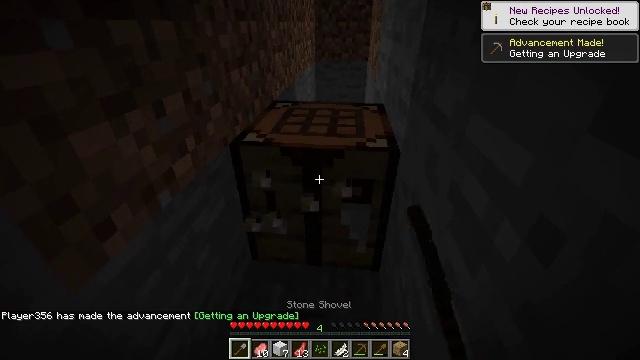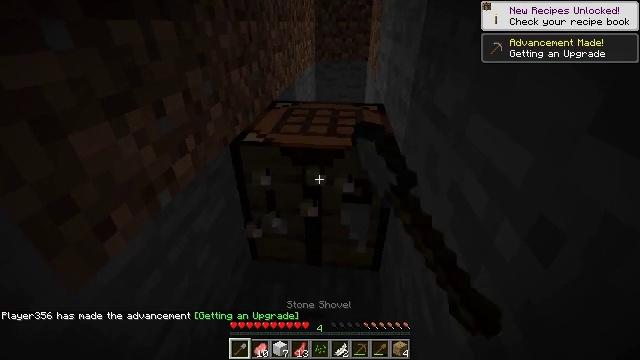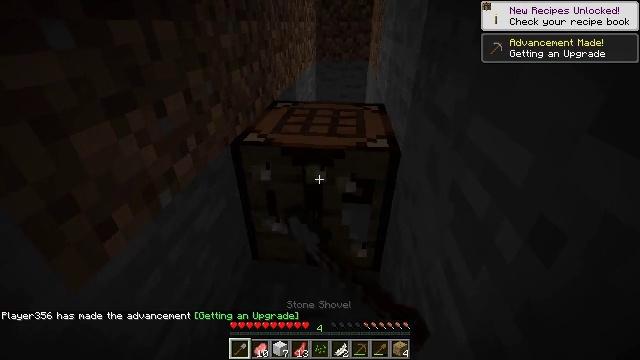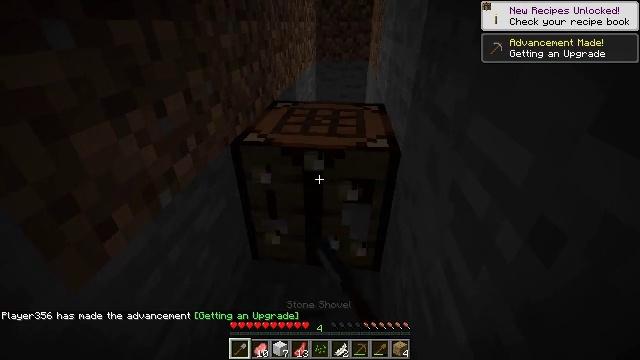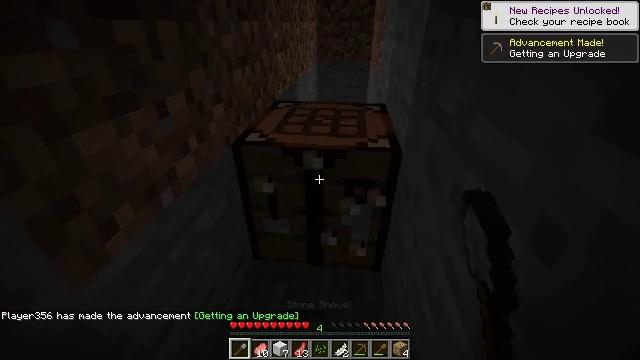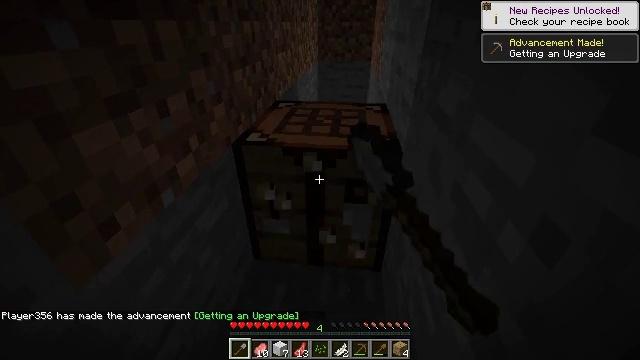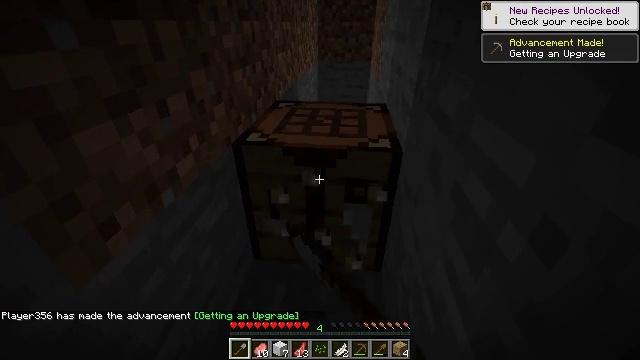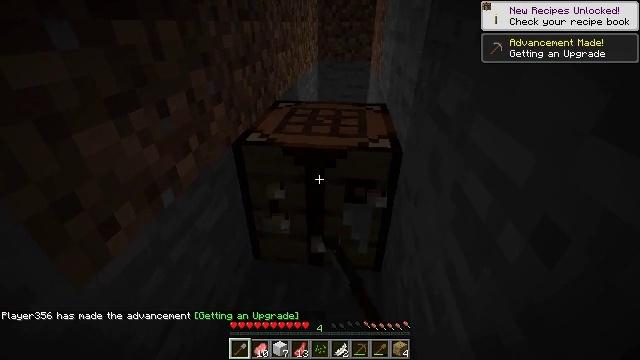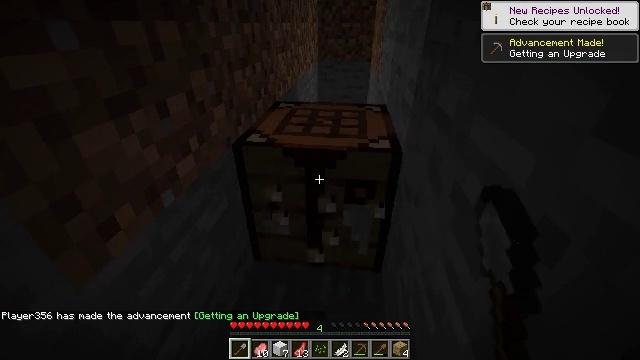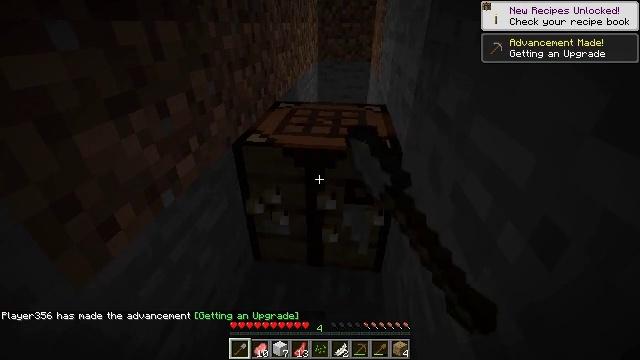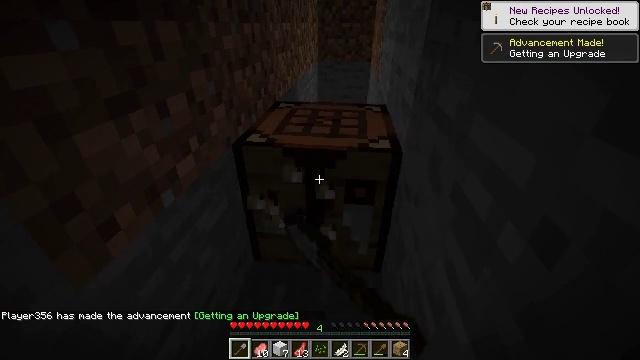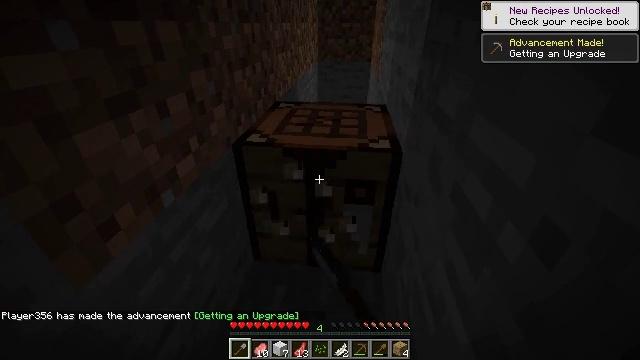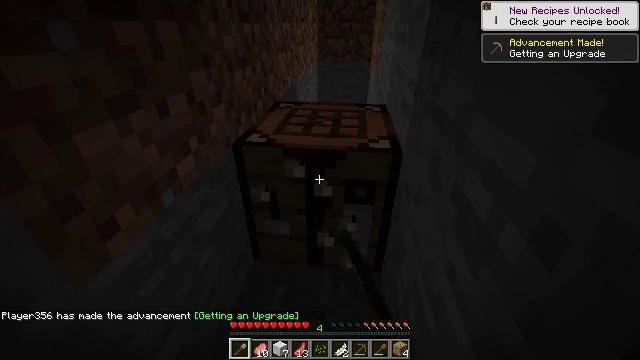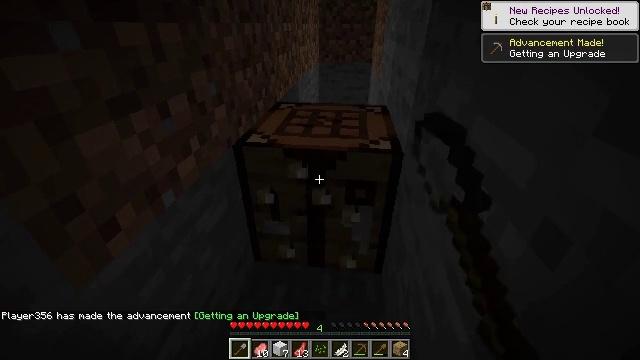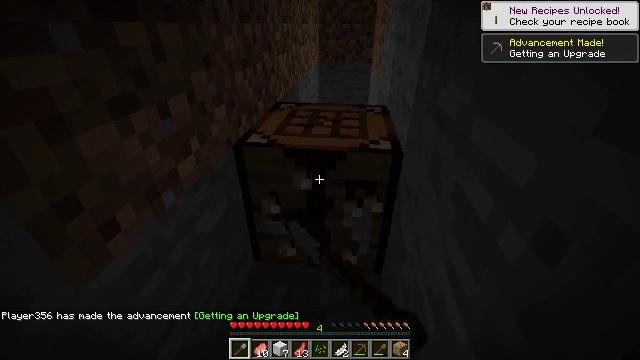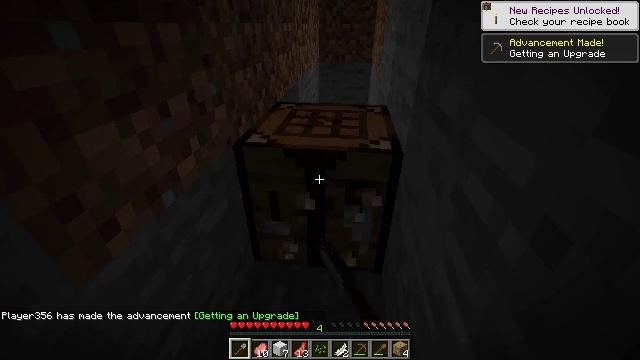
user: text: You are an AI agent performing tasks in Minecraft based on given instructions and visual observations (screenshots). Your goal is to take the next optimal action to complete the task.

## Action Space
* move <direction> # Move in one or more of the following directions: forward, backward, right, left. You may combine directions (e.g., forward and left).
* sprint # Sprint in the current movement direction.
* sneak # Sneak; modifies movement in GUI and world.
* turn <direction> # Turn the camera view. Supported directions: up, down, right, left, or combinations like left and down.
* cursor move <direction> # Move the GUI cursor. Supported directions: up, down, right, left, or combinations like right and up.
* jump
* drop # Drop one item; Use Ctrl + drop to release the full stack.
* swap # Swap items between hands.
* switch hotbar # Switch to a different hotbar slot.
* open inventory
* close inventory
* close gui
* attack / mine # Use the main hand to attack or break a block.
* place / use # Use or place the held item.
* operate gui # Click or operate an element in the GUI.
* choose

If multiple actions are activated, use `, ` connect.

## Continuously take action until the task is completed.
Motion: motion action
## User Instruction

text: Get the crafting table into the inventory.
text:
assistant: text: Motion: attack / mine
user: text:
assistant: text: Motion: attack / mine
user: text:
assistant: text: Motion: attack / mine
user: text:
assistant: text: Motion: attack / mine
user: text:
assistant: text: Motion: attack / mine
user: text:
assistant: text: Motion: attack / mine
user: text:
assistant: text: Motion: attack / mine
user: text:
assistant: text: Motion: attack / mine
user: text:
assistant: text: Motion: attack / mine
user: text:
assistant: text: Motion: attack / mine
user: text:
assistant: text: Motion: attack / mine
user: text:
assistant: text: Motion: attack / mine
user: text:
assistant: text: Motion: attack / mine
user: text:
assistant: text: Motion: attack / mine
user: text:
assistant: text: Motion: attack / mine
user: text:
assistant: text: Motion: attack / mine
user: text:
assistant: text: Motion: attack / mine
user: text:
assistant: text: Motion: attack / mine
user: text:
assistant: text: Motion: attack / mine
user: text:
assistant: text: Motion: attack / mine
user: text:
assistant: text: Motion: attack / mine
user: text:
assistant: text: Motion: attack / mine
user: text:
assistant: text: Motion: attack / mine
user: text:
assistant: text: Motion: attack / mine
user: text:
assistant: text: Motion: attack / mine
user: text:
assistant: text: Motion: attack / mine
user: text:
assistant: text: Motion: attack / mine
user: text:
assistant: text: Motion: attack / mine
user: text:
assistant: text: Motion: attack / mine
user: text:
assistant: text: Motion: attack / mine